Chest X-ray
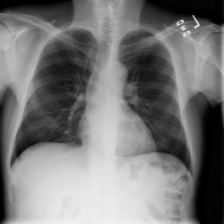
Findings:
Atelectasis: negative
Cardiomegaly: negative
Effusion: negative
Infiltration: negative
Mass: negative
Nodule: negative
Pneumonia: negative
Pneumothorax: negative
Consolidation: negative
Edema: negative
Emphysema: negative
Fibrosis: negative
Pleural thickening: negative
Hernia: negative